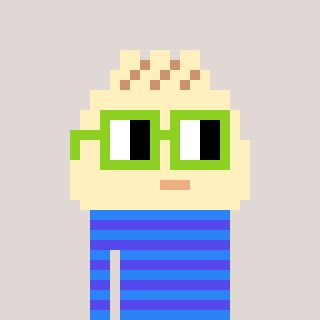
a pixel art character with square light green glasses, a porkbao-shaped head and a computerblue-colored body on a warm background